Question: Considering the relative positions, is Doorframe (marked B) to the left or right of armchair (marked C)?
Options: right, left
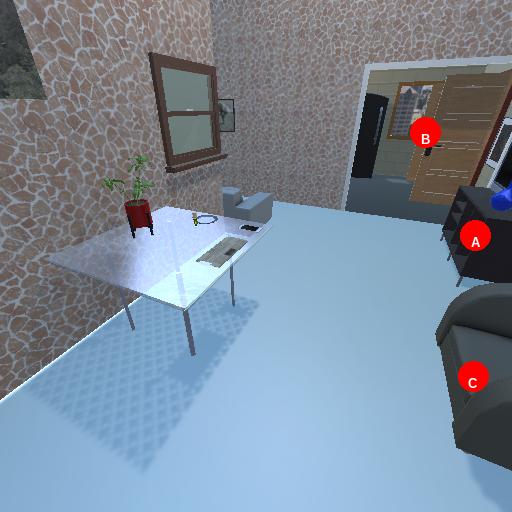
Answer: right